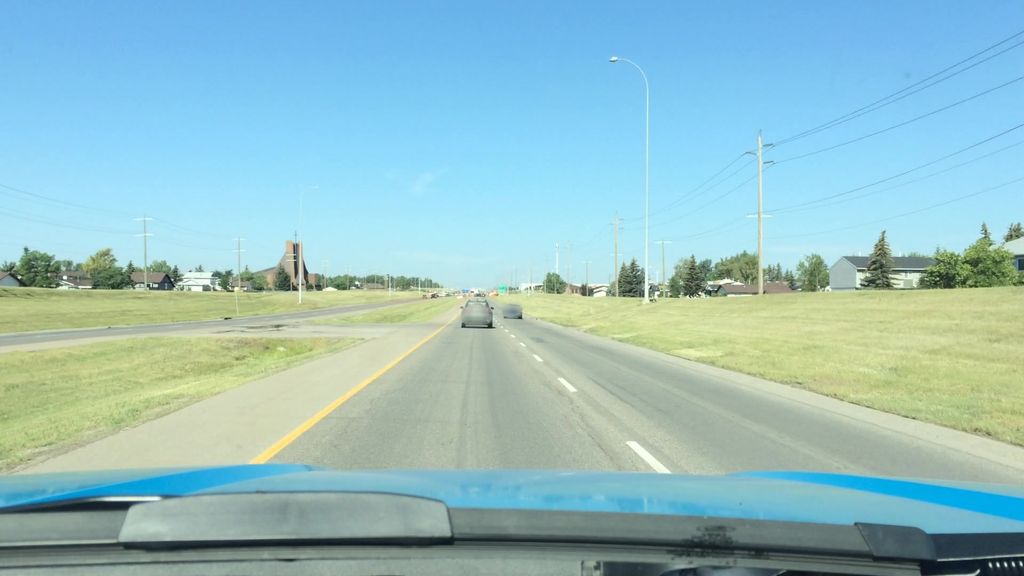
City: calgary